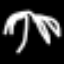
Label: palm tree